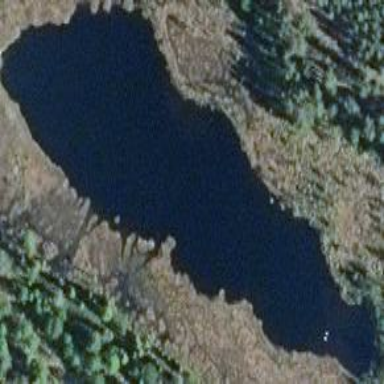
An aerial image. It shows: Peaceful pond surrounded by nature.